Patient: sex F, age 54
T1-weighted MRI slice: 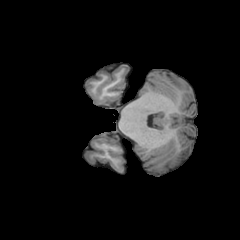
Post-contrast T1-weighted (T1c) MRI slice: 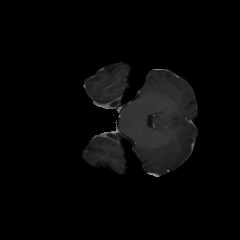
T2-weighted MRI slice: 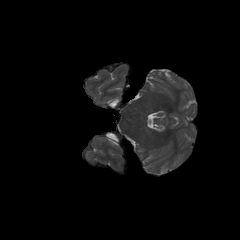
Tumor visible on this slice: no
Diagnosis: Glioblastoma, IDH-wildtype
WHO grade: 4